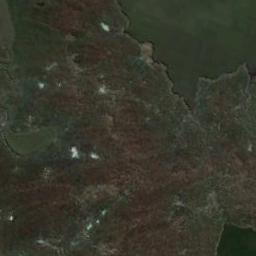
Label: wetland